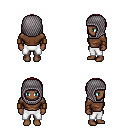
a pixel art fantasy rpg character, female body template, human, dark skin, brown long-sleeve shirt, white pants, red plain hairstyle, chain hood, leather bracers, four views (front, back, left, right), 2x2 character sprite sheet, small pixel art, hard edges, no anti-aliasing